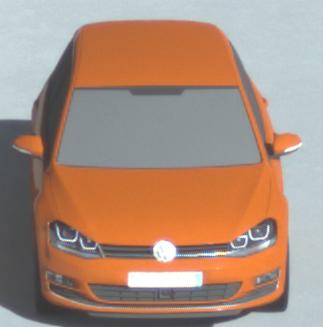
Make: VW
Model: Golf 1.2 TSI BMT
Detailed model: Golf (VII)
Model produced from: 2012/11
Model produced until: 2014/05
Doors: 3
Color: orange
Road condition: dry road
Daytime: midday
Contrast: high contrast